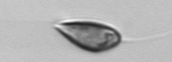
Label: Prorocentrum_triestinum